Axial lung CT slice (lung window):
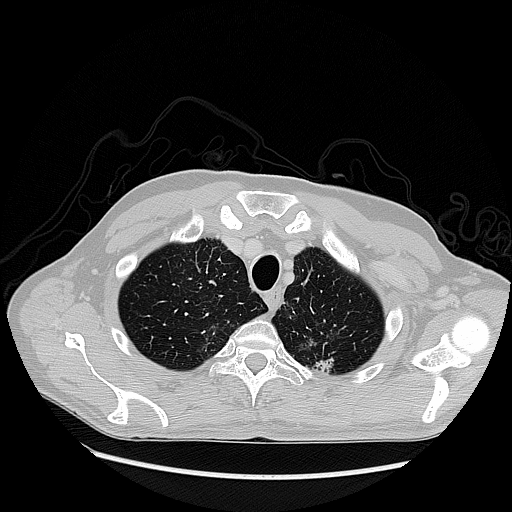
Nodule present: no